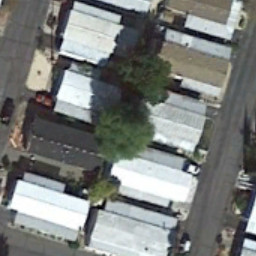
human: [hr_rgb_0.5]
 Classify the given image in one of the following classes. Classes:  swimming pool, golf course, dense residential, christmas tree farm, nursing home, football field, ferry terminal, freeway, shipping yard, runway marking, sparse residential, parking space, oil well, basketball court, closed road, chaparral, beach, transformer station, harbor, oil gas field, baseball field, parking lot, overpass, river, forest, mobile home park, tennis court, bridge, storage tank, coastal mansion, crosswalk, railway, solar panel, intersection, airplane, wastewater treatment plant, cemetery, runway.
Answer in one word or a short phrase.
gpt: mobile home park